Question:
'''
<div class="border"></div>
.border {
width: 100%;
height: 6px;
background: -webkit-linear-gradient(left, #2F2727 20%, #1a82f7 80%);
}
'''
The above code produces the line but its fading out the first color than fading in the other one. But i want line like the above one. So help me
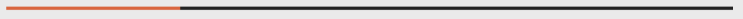
Answer: '''
.border {
background: -webkit-linear-gradient(left, #2F2727 20%, #1a82f7 20%);
}
'''
Trick is to start the second color right where first color ends. In this example '#2F2727' color is ending at 20% and '#1a82f7' color is starting from 20%.